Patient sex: M
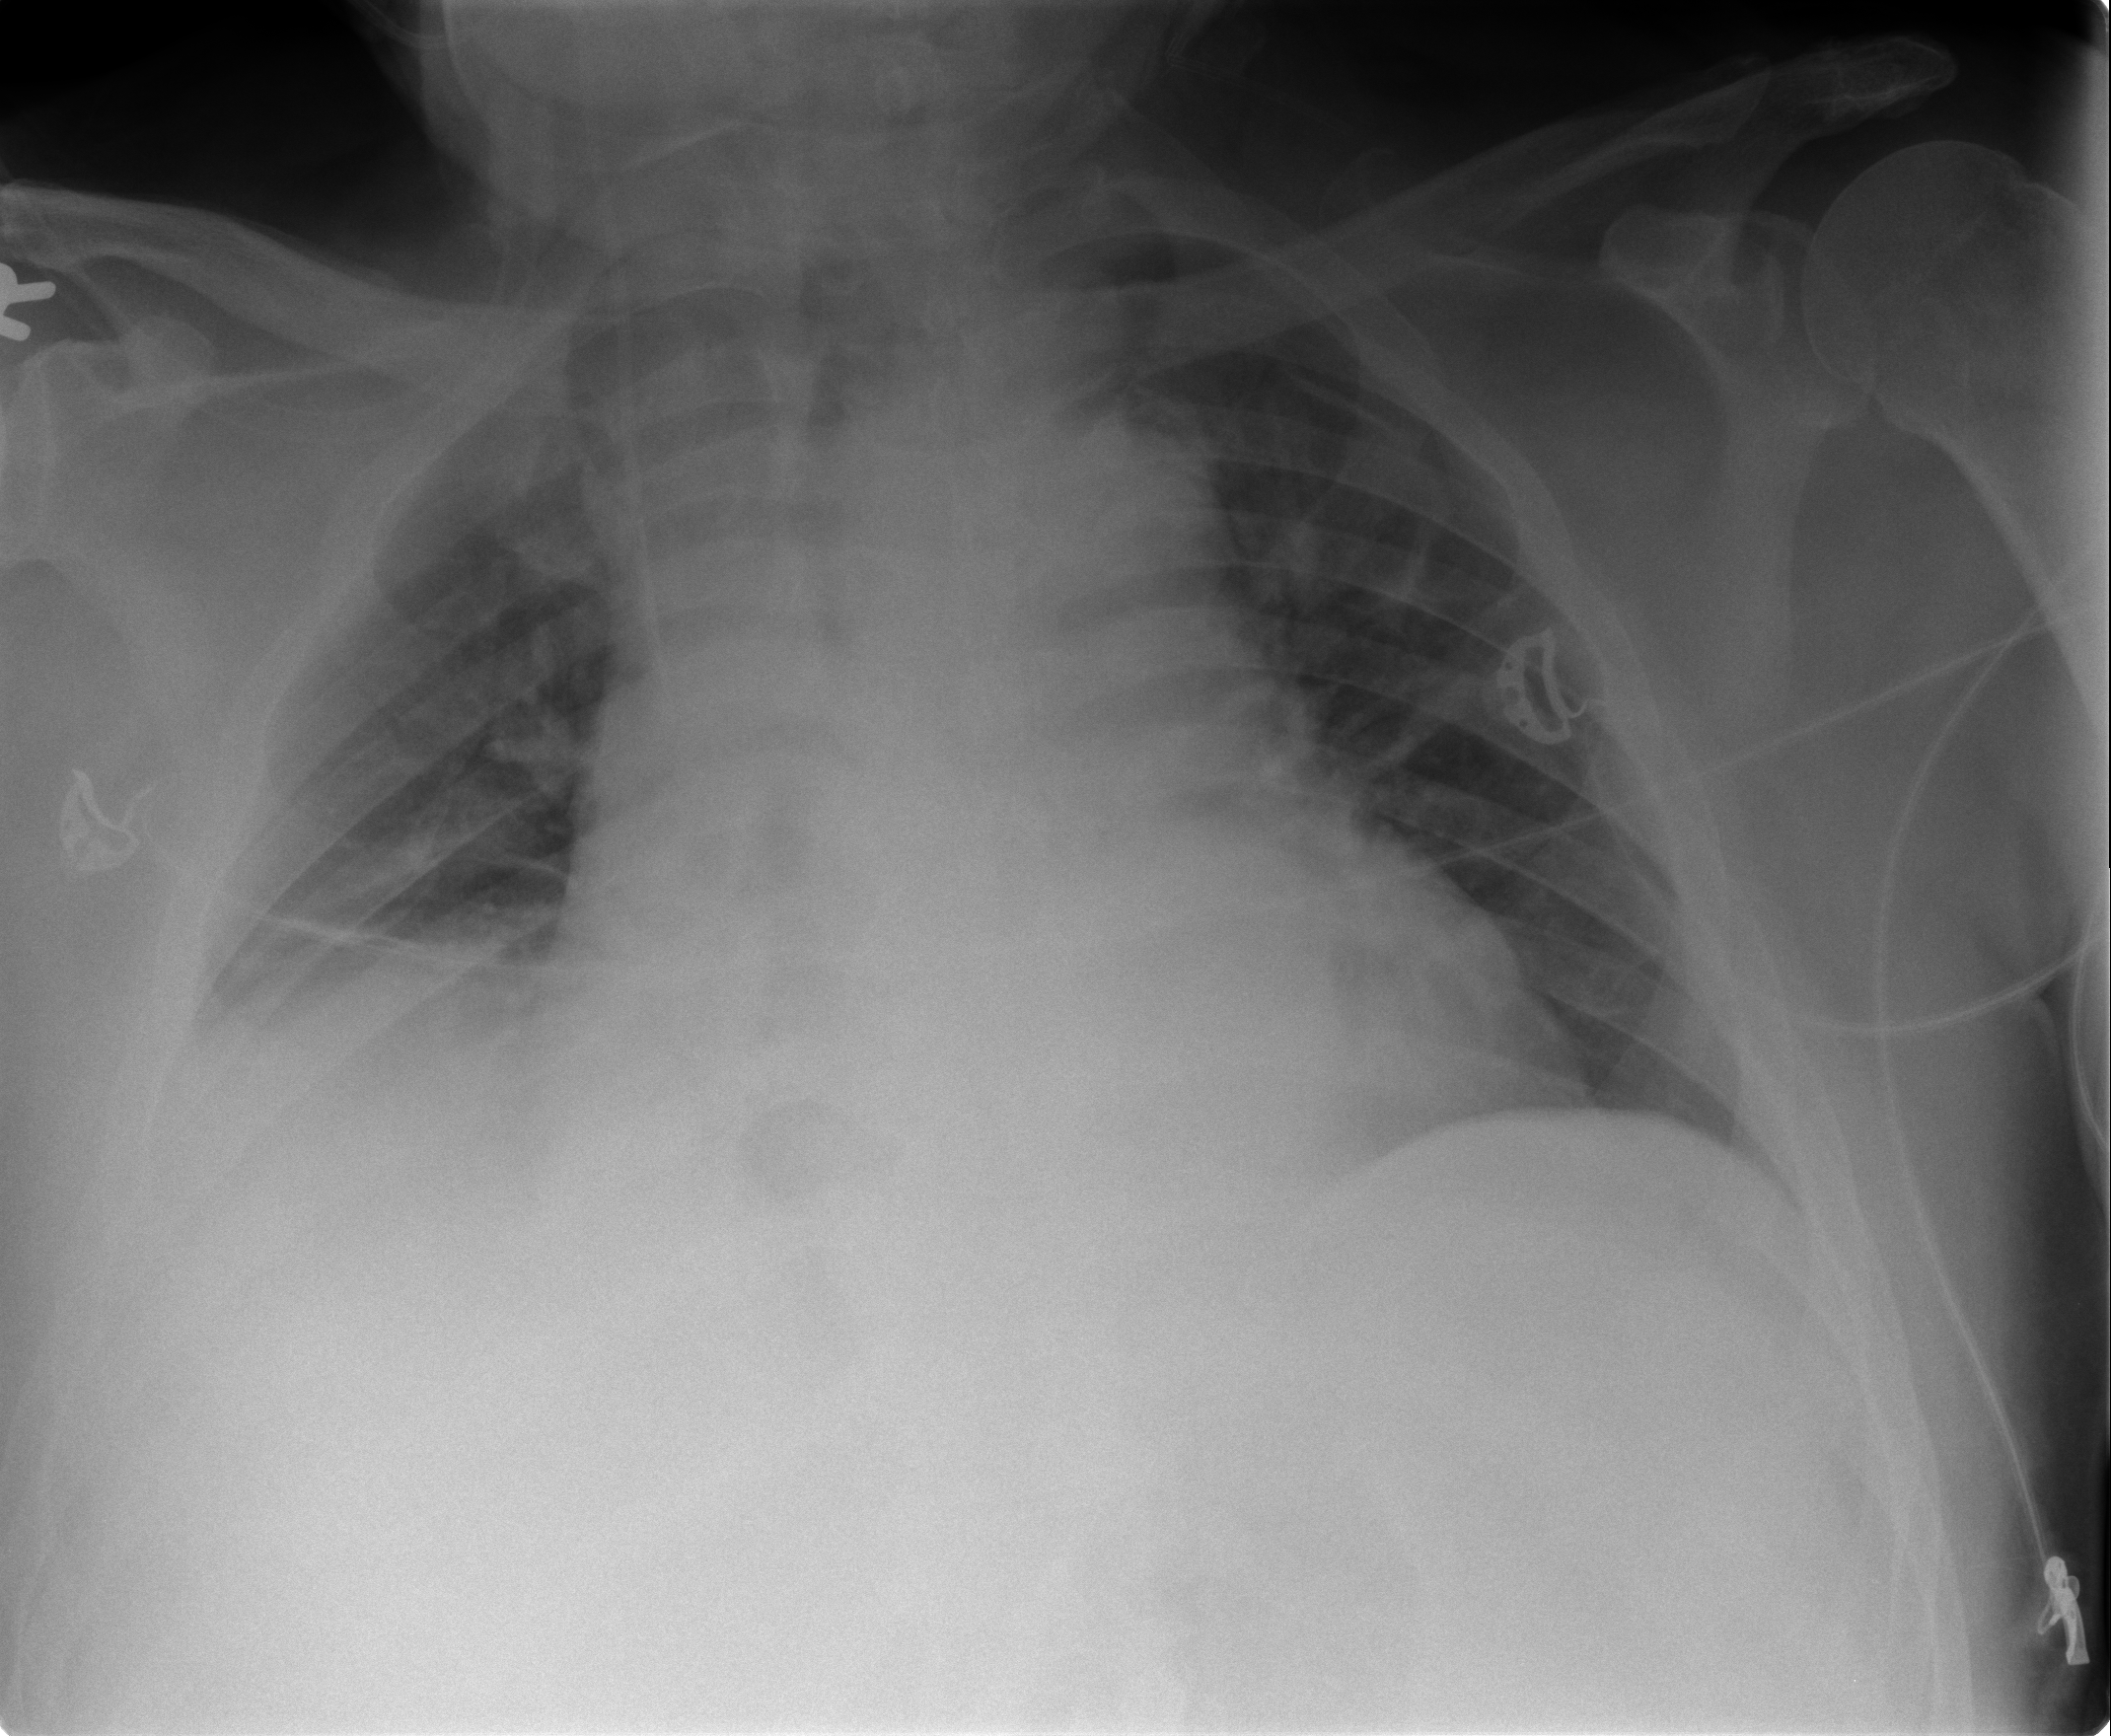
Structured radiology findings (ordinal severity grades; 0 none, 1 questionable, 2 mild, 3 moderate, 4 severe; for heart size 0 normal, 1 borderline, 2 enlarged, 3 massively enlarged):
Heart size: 3
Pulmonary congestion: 2
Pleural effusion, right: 2
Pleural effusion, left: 0
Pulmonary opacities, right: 0
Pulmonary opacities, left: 0
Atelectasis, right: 2
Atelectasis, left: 0